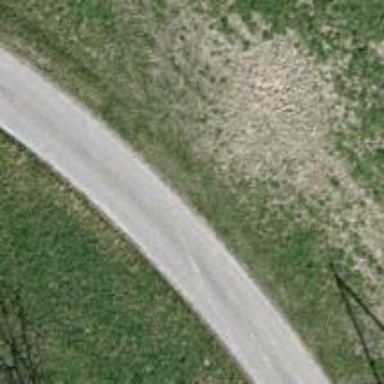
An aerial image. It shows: Unclassified road.